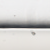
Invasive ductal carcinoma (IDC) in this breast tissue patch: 0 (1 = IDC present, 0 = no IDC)